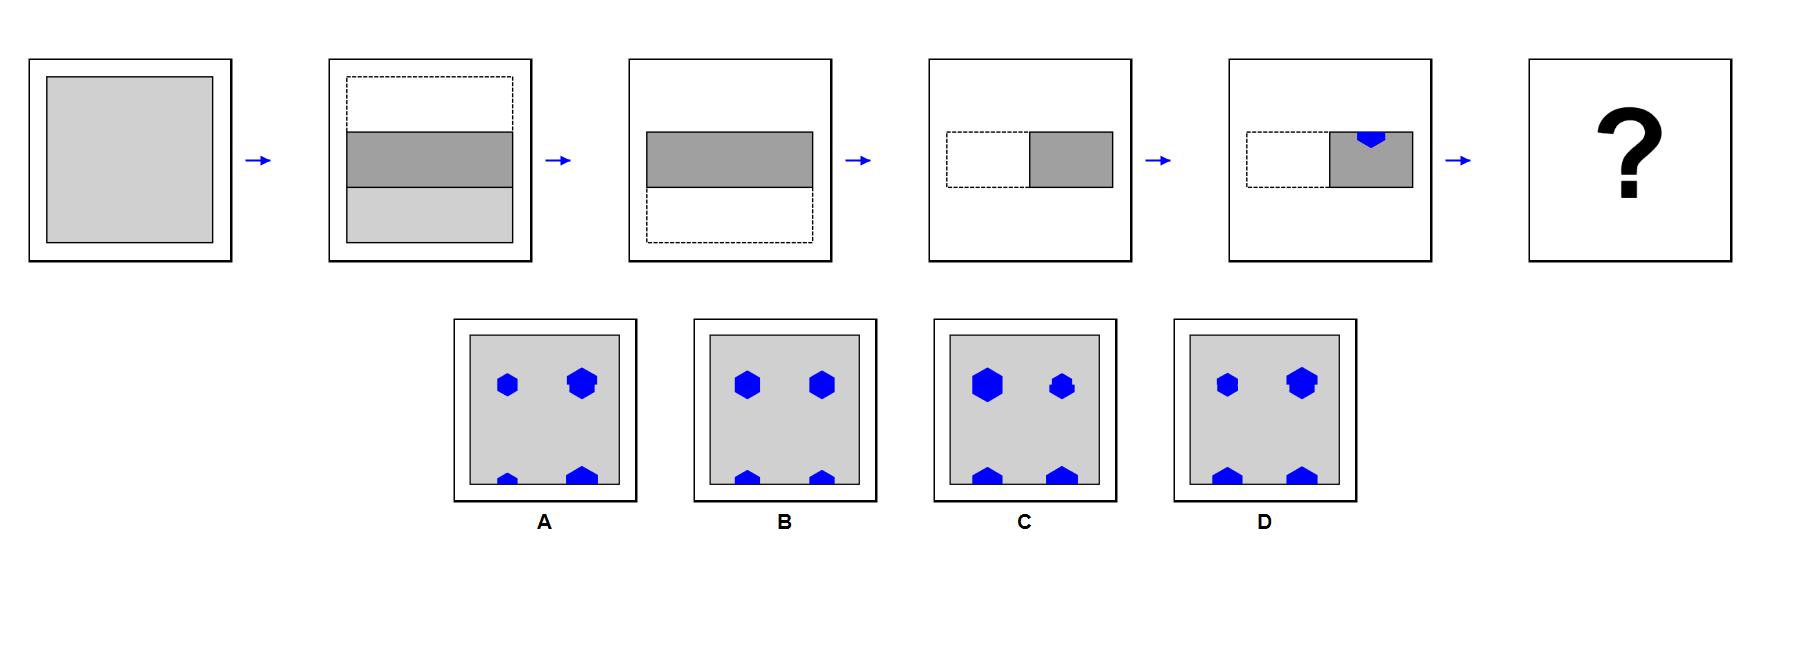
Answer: B